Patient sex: M
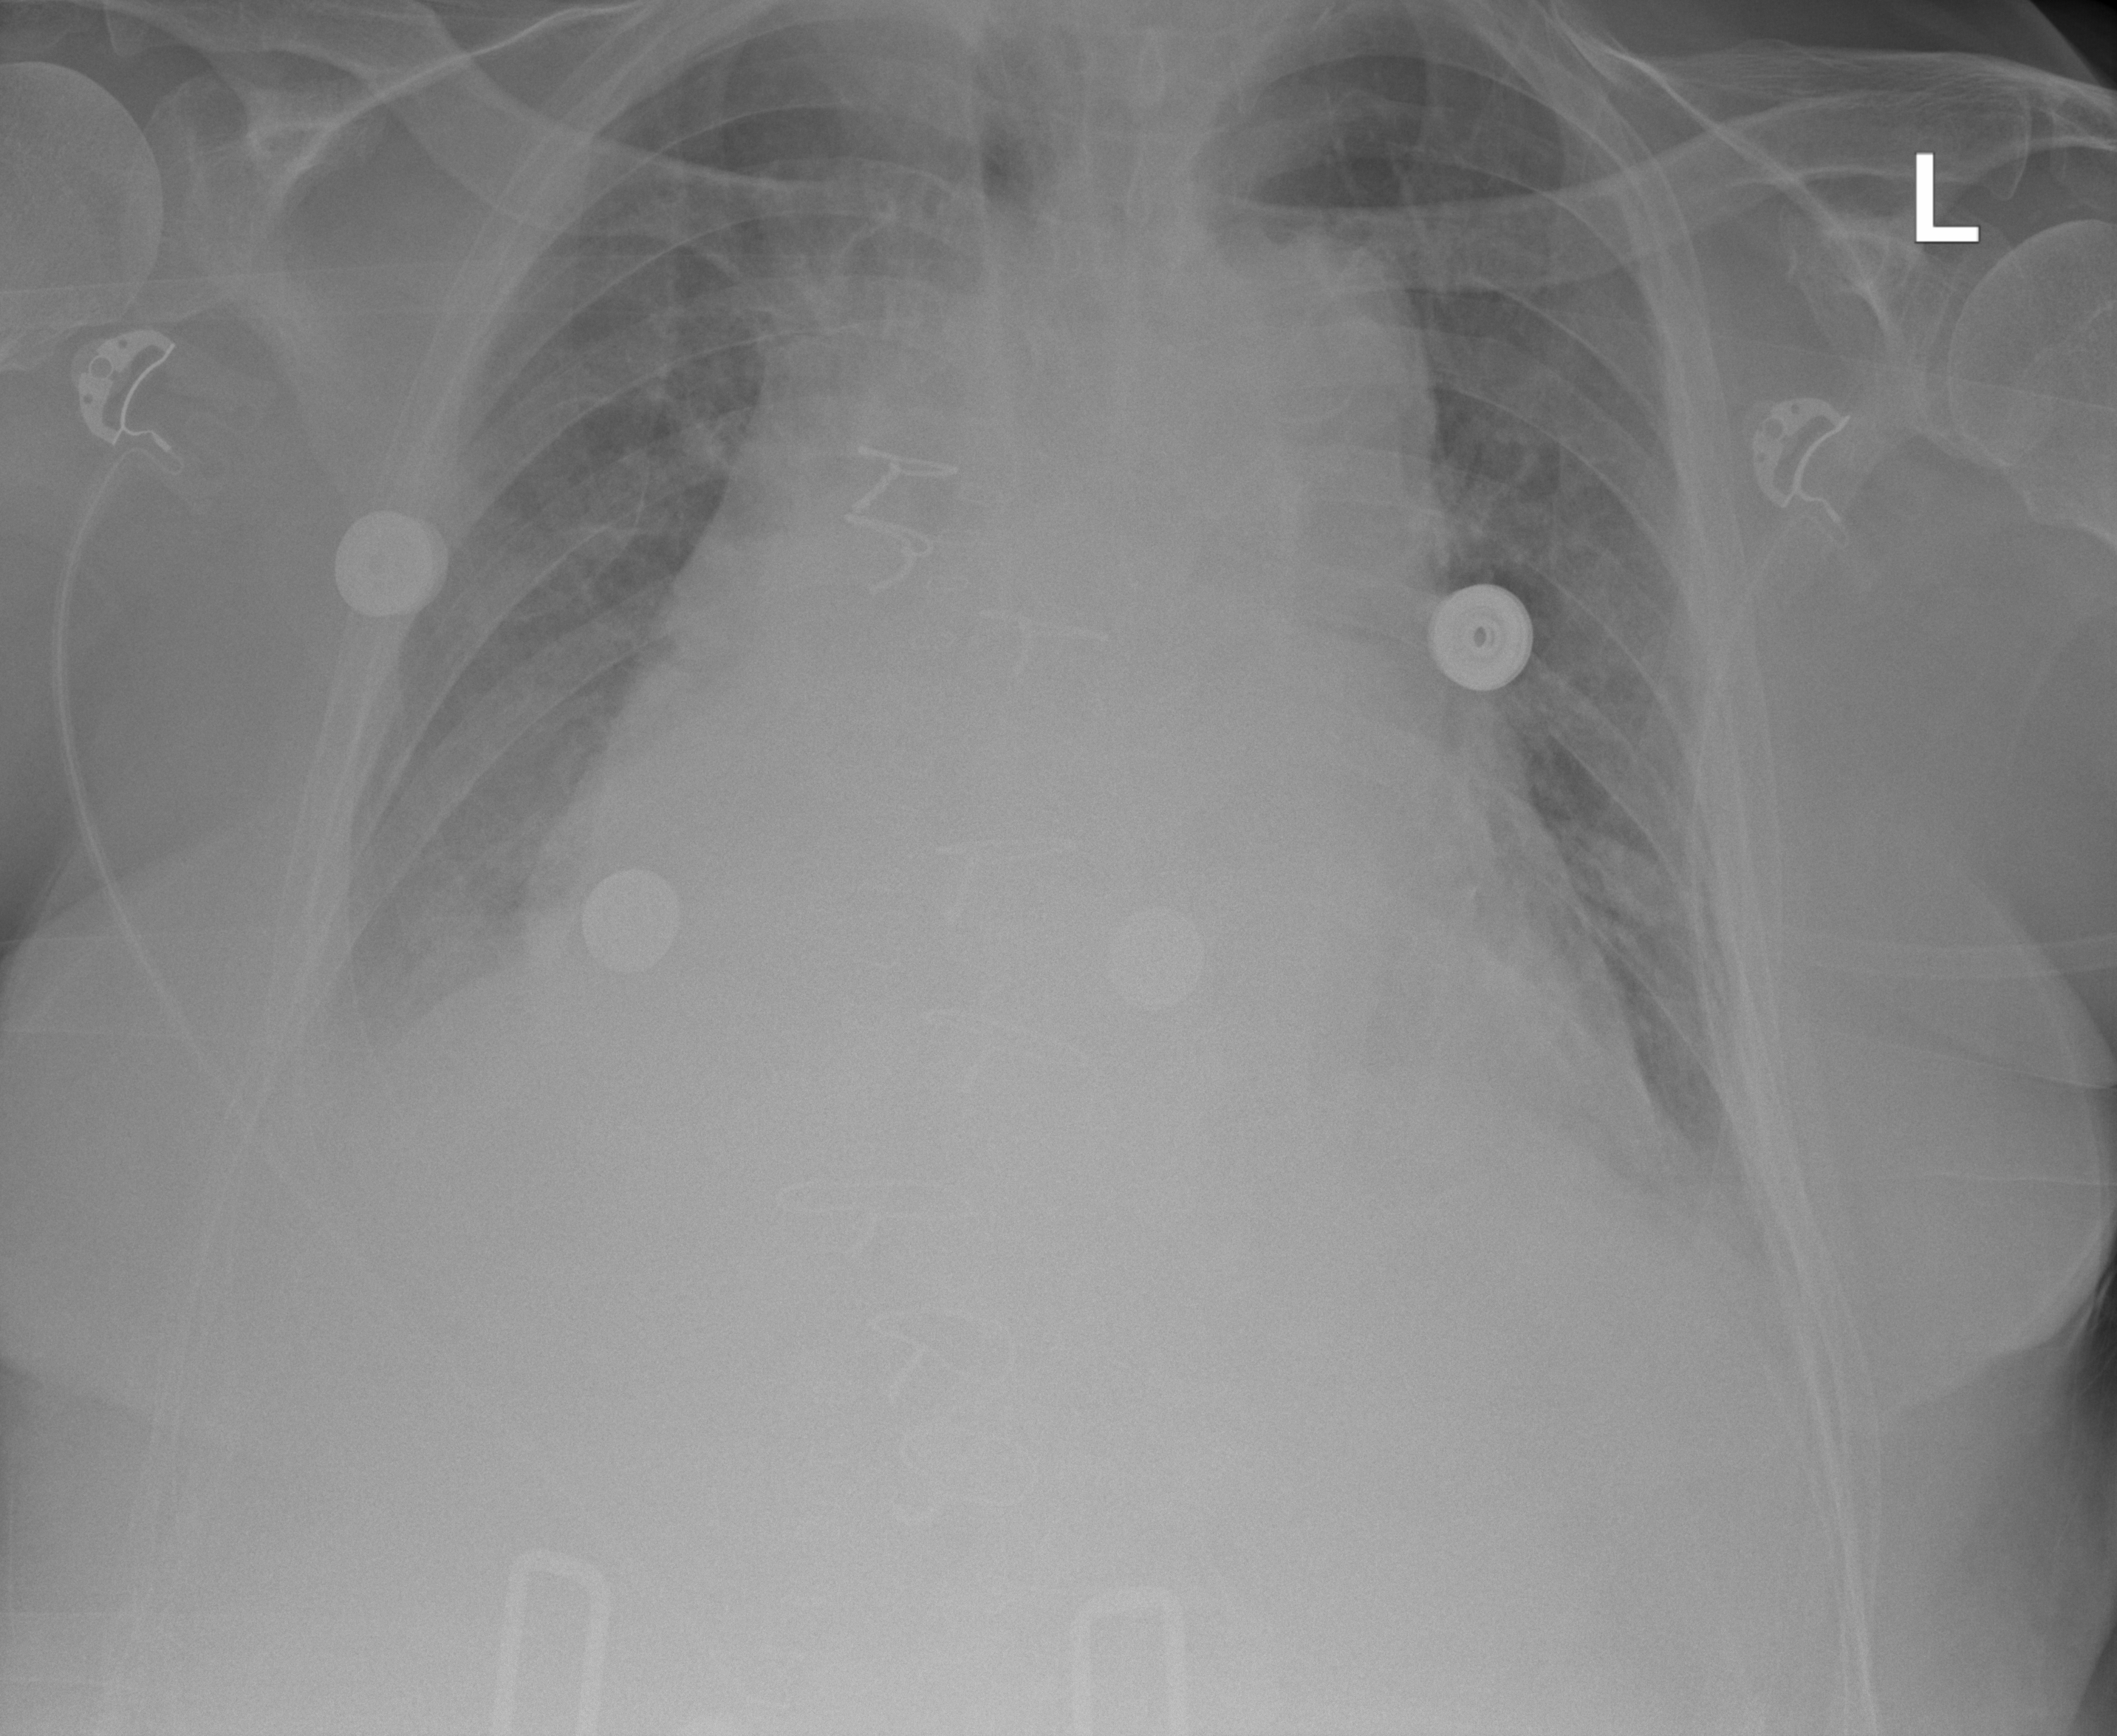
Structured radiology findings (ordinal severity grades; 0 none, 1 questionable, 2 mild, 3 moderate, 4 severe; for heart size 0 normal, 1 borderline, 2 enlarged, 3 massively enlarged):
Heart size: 2
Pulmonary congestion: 0
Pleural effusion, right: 2
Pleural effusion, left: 2
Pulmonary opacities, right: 0
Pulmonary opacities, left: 0
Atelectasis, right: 2
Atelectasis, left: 2